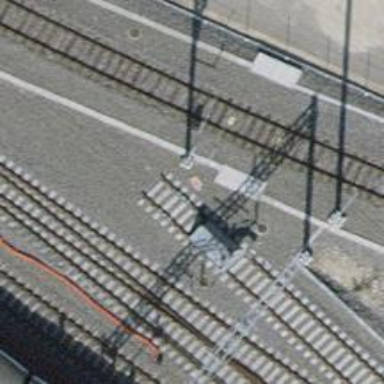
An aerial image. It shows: Single track railway siding.